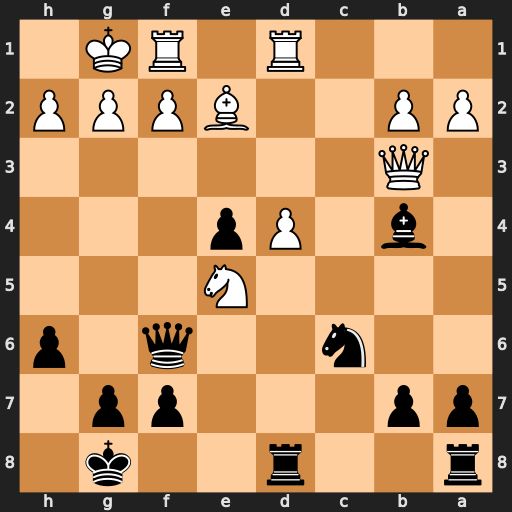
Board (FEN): r2r2k1/pp3pp1/2n2q1p/4N3/1b1Pp3/1Q6/PP2BPPP/3R1RK1
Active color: b
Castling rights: -
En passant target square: -
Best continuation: Nxd4 Rxd4 Rxd4